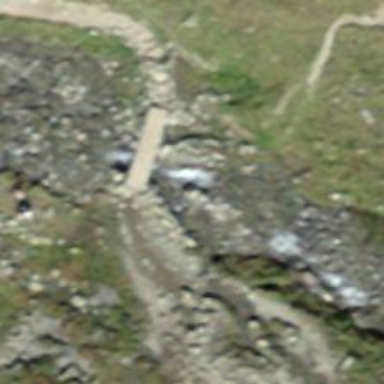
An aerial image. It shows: Rocky path leading to bridge.